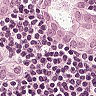
Metastatic tissue present: yes